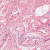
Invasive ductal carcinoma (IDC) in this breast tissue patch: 0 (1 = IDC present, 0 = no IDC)